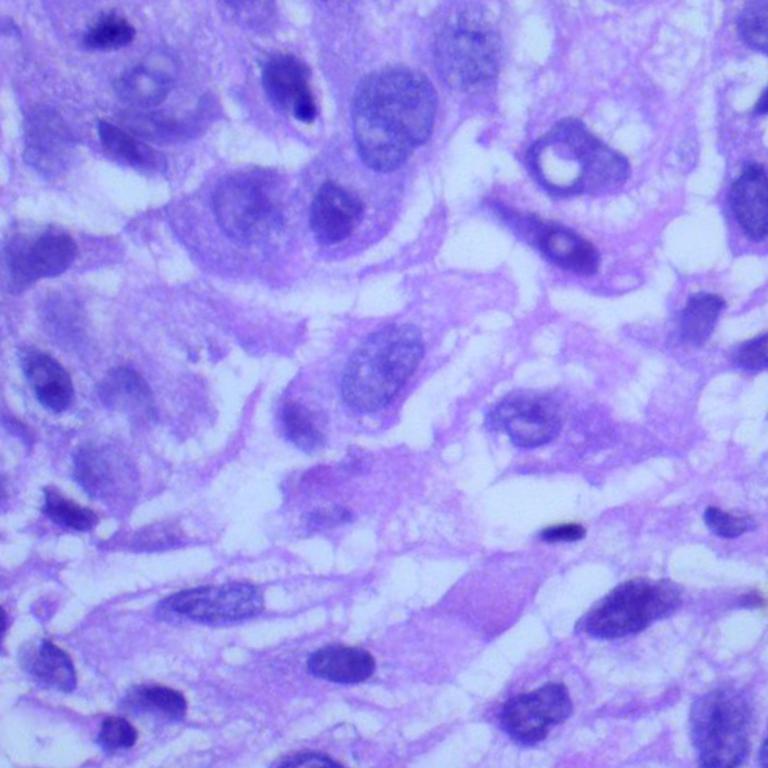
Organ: lung
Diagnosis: squamous carcinomas